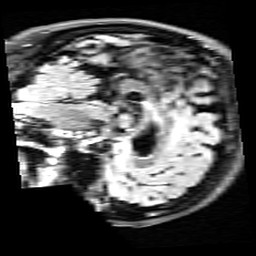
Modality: FLAIR
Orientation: sagittal
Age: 55
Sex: female
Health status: healthy
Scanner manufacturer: siemens
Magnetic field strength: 3 T
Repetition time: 9 s
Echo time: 0.088 s